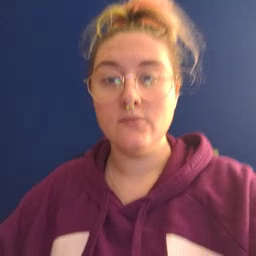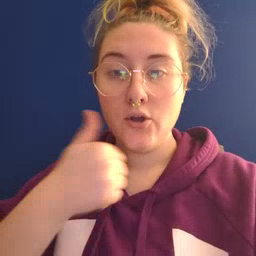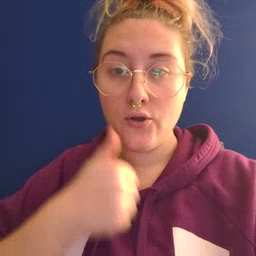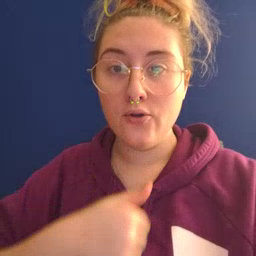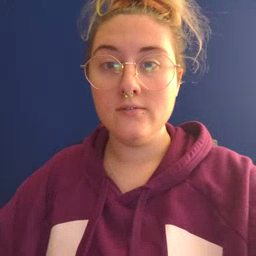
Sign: girl